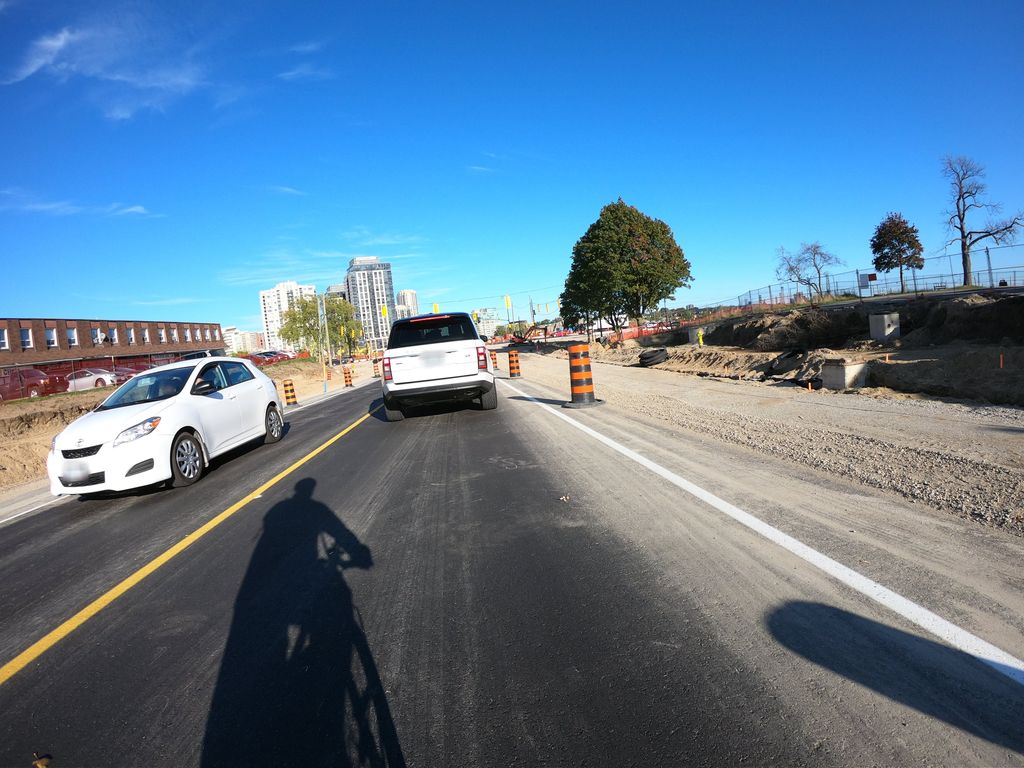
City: toronto